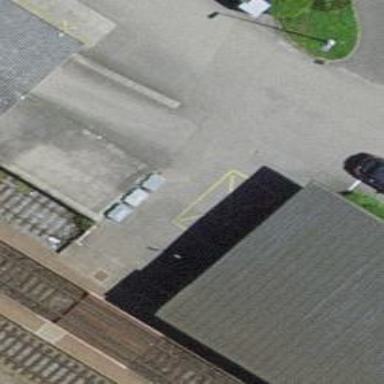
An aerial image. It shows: Fence with bar-type bars.